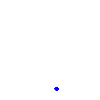
Particle: kaon